Field crop: maize
Growth stage: 1
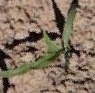
Species: maize